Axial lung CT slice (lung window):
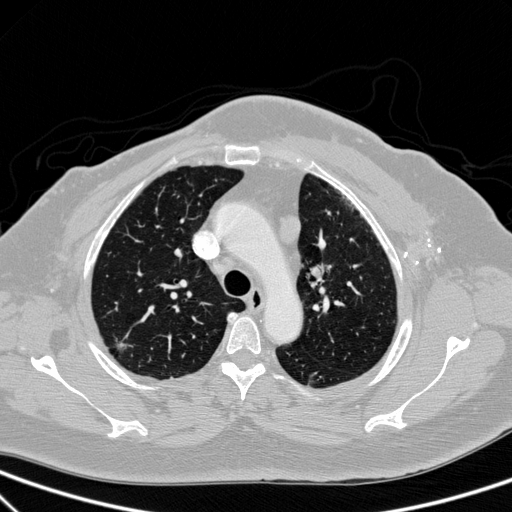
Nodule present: yes
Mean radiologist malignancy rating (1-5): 3.5